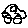
Label: car